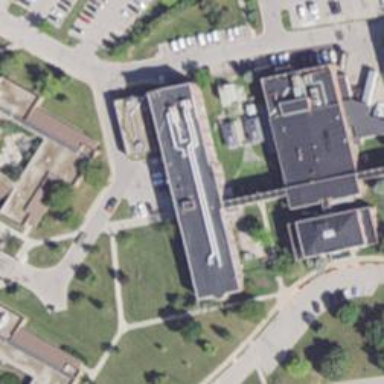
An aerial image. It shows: Healthcare clinic.